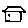
Label: house